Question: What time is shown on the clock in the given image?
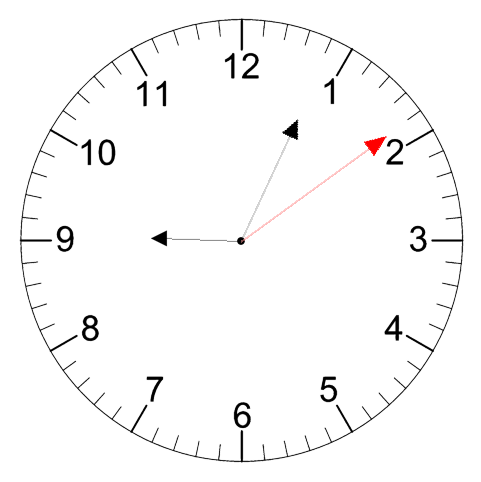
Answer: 09:04:09